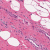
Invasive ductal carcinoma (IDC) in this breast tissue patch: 0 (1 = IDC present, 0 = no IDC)